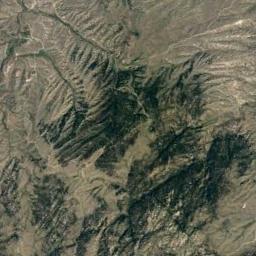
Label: mountain